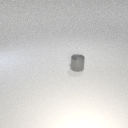
small gray metal cylinder